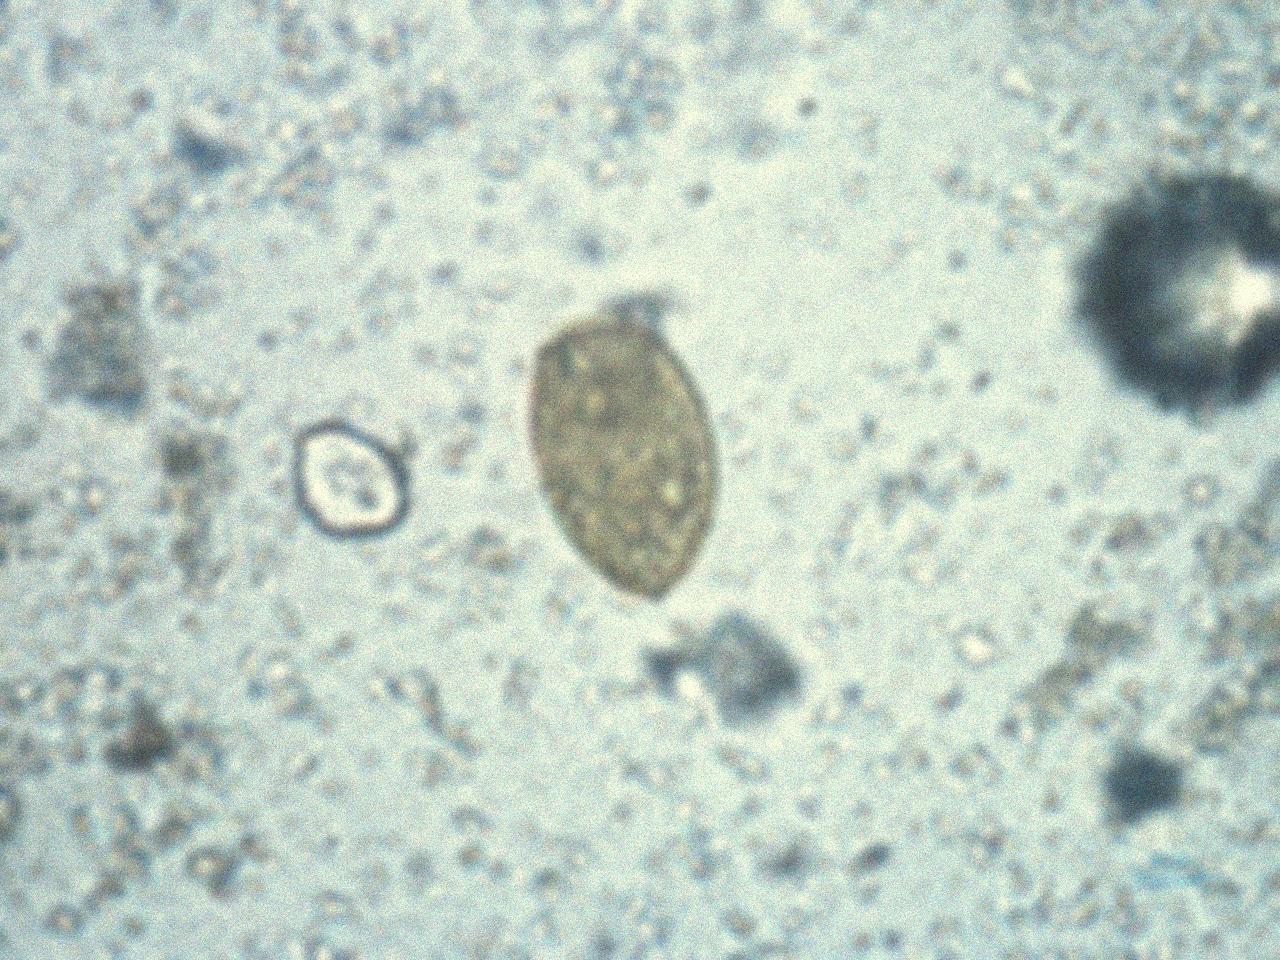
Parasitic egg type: Paragonimus spp